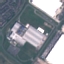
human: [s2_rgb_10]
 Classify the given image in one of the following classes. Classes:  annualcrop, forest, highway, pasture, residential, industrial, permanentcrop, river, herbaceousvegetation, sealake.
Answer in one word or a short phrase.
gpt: Industrial